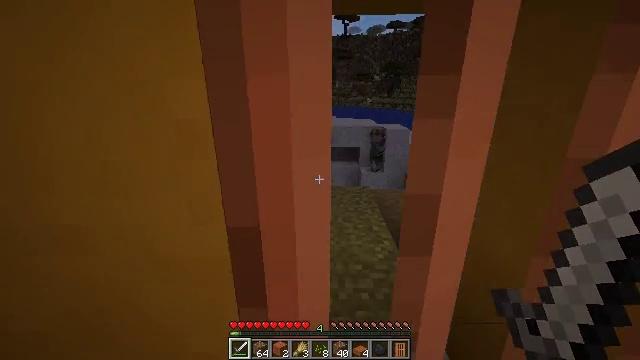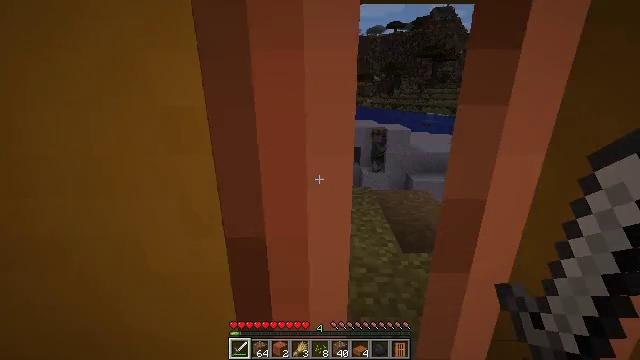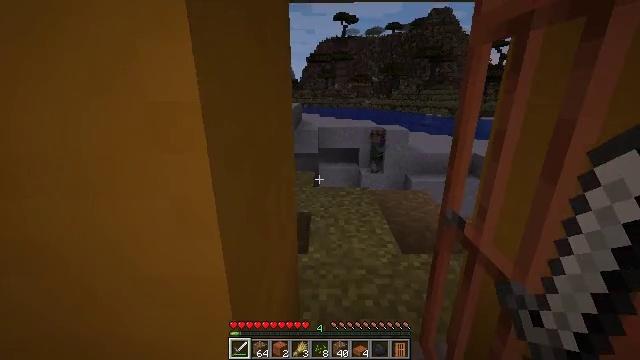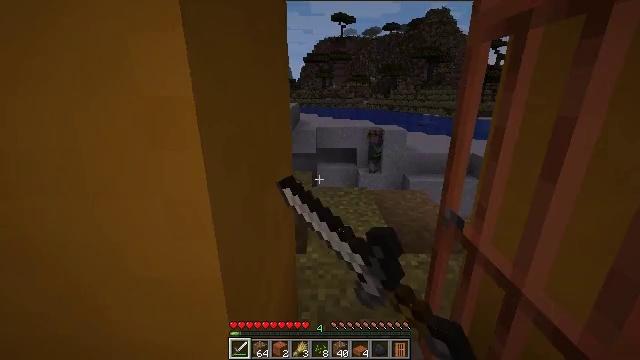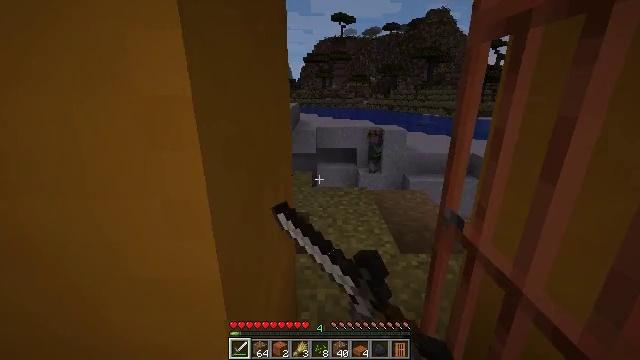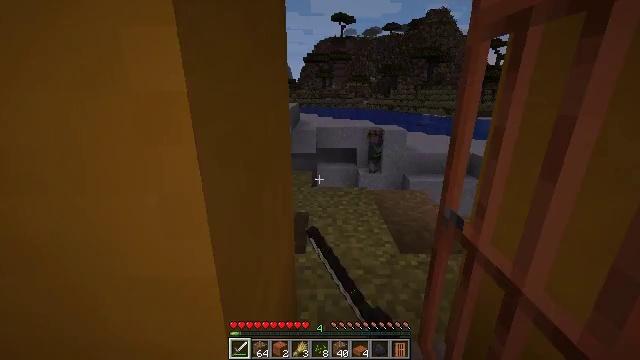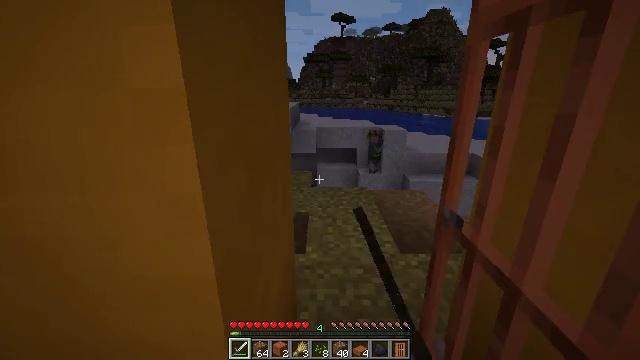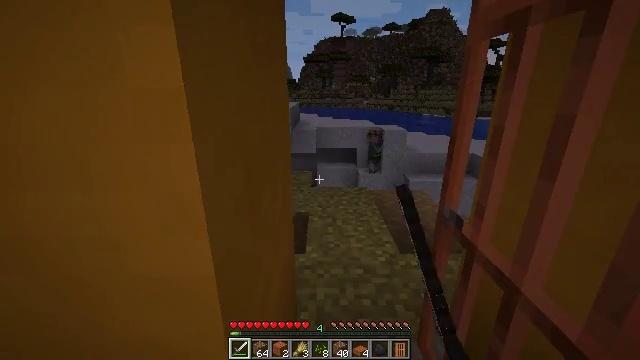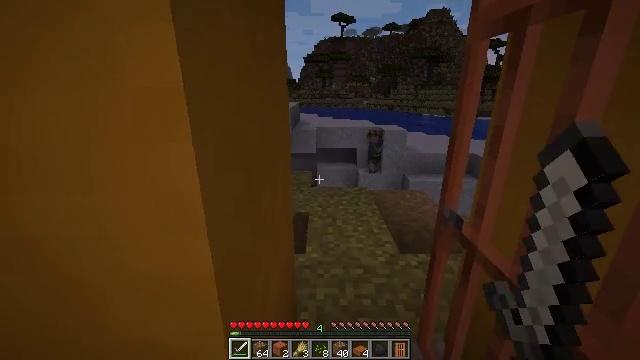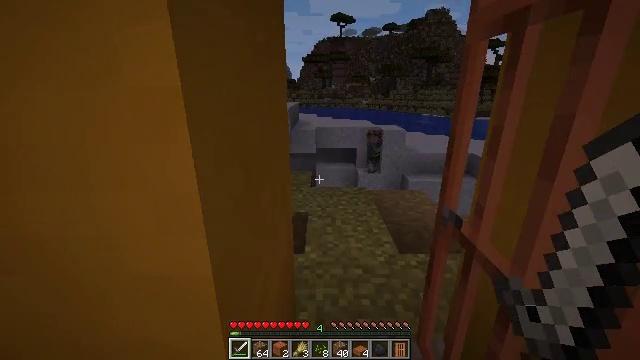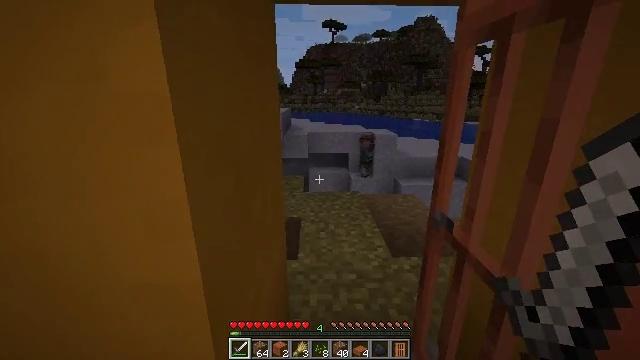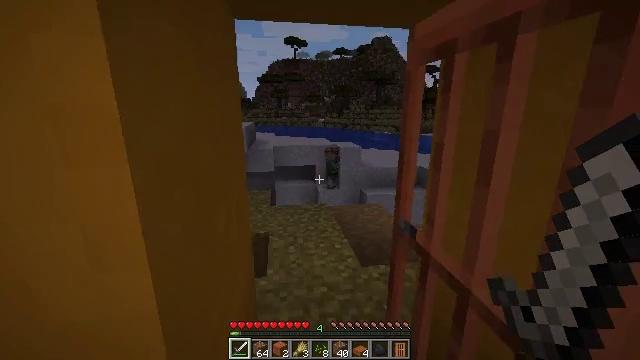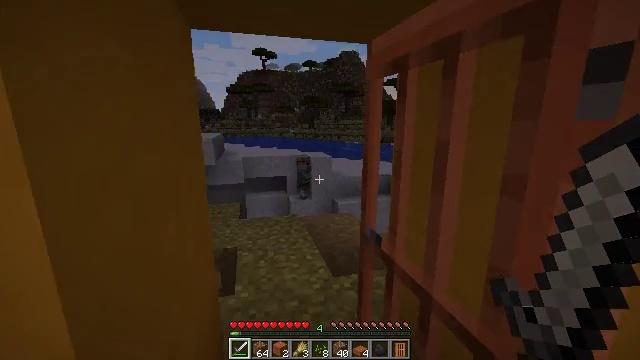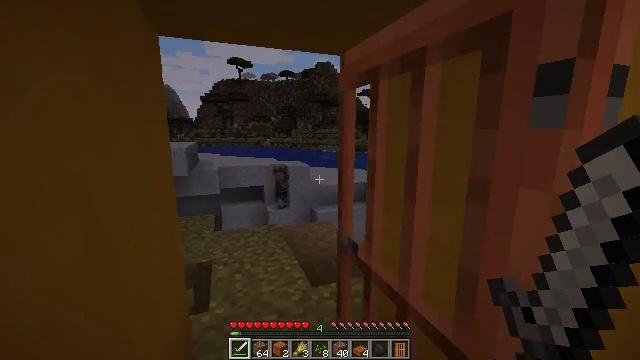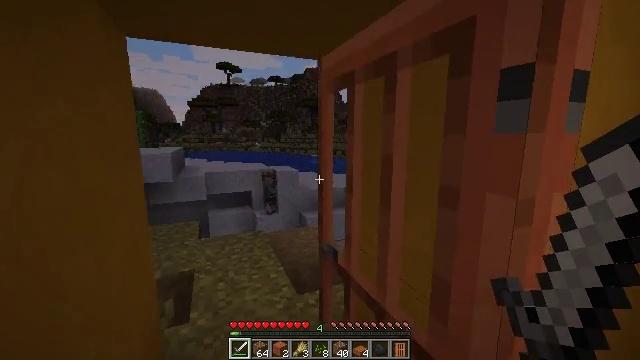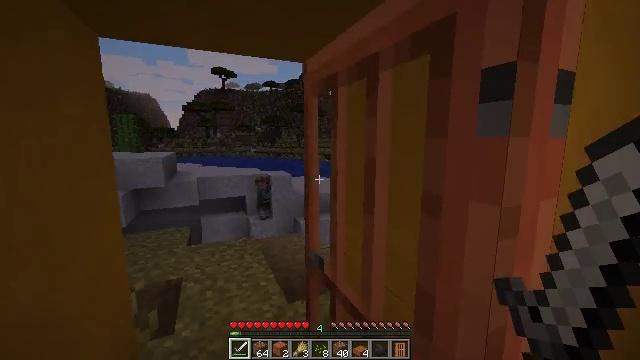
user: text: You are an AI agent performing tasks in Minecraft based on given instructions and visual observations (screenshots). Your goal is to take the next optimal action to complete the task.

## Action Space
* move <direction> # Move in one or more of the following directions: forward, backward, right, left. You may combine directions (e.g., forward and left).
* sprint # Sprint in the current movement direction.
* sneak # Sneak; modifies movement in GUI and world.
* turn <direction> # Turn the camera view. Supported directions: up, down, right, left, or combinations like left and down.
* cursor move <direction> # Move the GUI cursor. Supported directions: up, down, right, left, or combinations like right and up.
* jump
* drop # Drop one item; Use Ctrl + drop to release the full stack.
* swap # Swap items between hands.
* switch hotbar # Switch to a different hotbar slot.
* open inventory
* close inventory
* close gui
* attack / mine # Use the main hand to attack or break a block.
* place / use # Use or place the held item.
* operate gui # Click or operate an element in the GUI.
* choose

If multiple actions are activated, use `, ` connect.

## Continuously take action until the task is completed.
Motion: motion action
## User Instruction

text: Attack the ground to gather sand.
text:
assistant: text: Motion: no_op
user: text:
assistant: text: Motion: use / place
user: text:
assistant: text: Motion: use / place
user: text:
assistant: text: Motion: no_op
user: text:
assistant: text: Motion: no_op
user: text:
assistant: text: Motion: no_op
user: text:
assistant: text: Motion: no_op
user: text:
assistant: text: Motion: no_op
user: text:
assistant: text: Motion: move forward
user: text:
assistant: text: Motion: move forward, turn right and up
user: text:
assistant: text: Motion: move forward, turn right and up
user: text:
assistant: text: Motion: move forward, turn right and up
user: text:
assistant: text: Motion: move forward, turn right and up
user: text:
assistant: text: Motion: move forward, turn right and up
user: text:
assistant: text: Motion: move forward, turn right and up
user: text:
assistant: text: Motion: move forward
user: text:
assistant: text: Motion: move forward
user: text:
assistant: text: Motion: move forward, turn left
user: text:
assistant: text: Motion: move forward, turn left and down
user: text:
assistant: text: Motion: move forward, turn left and down
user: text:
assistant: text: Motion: move forward, turn left
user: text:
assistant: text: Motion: move forward
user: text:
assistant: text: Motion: move forward, turn left and down
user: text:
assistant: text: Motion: move forward, turn down
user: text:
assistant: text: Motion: no_op
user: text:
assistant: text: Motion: no_op
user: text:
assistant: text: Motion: no_op
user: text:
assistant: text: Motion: no_op
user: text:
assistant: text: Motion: no_op
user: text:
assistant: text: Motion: no_op